Question: My xcode is recently updated to 6.0.1. In my application i used a popover segue actually for a test purpose. After that the xcode is getting crash continuously. I have re-installed xcode again but no result. Getting crashed again after it opened. Please give me solution to overcome this..

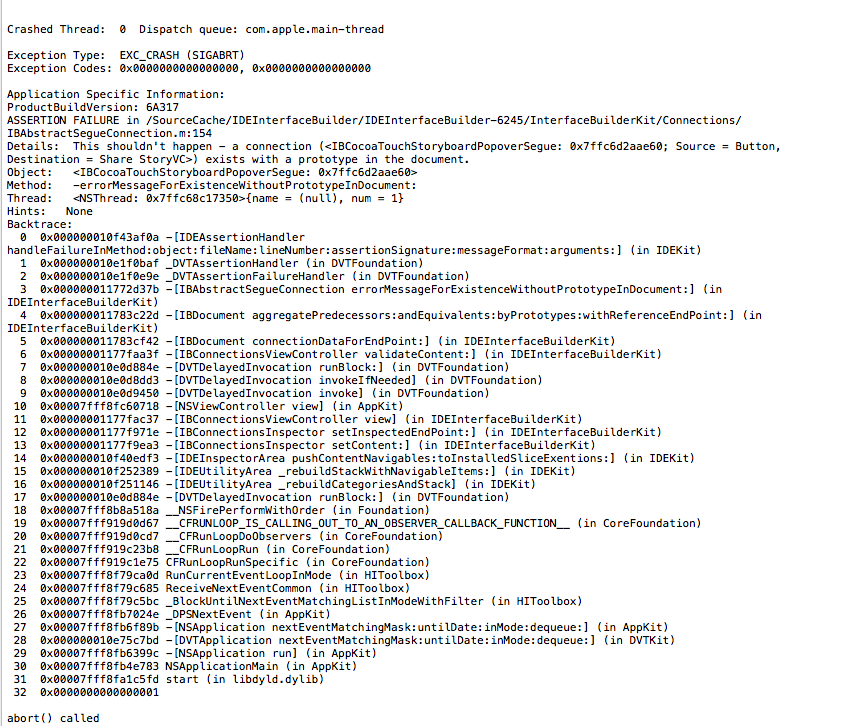
Answer: I restored Xcode using the command
> defaults delete com.apple.dt.Xcode
in the Terminal.app
That solved the issue for me.